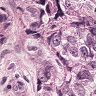
Metastatic tissue present: yes